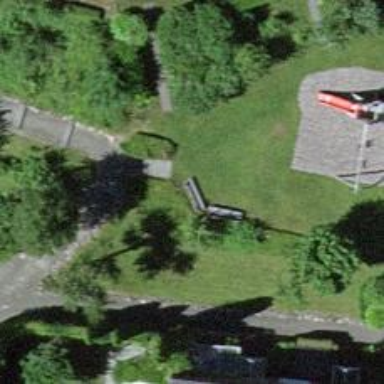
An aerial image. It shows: Bench.